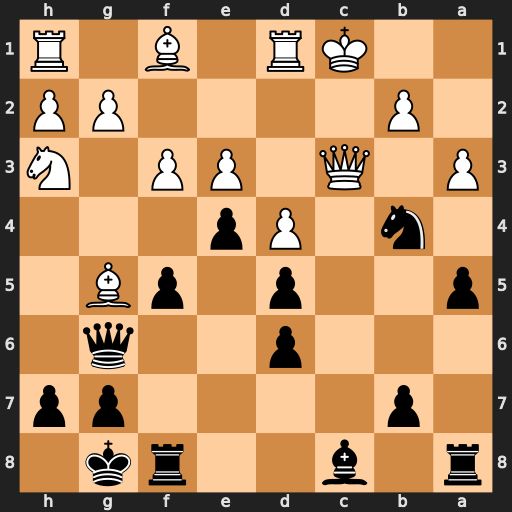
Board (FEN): r1b2rk1/1p4pp/3p2q1/p2p1pB1/1n1Pp3/P1Q1PP1N/1P4PP/2KR1B1R
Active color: b
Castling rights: -
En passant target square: -
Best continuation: Na2+ Kd2 Nxc3